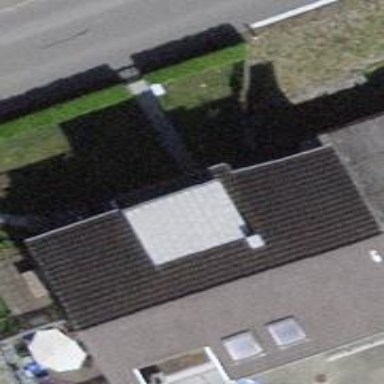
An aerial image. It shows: Building with tile roof.